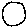
Label: circle